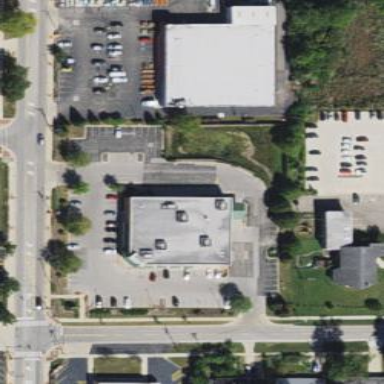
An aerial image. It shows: Retail area.